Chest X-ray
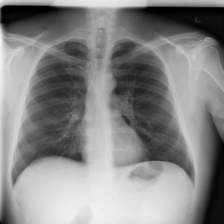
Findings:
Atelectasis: negative
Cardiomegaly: negative
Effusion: negative
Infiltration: negative
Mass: negative
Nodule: negative
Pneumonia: negative
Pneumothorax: negative
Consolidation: negative
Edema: negative
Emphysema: negative
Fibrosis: negative
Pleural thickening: negative
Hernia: negative